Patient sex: M
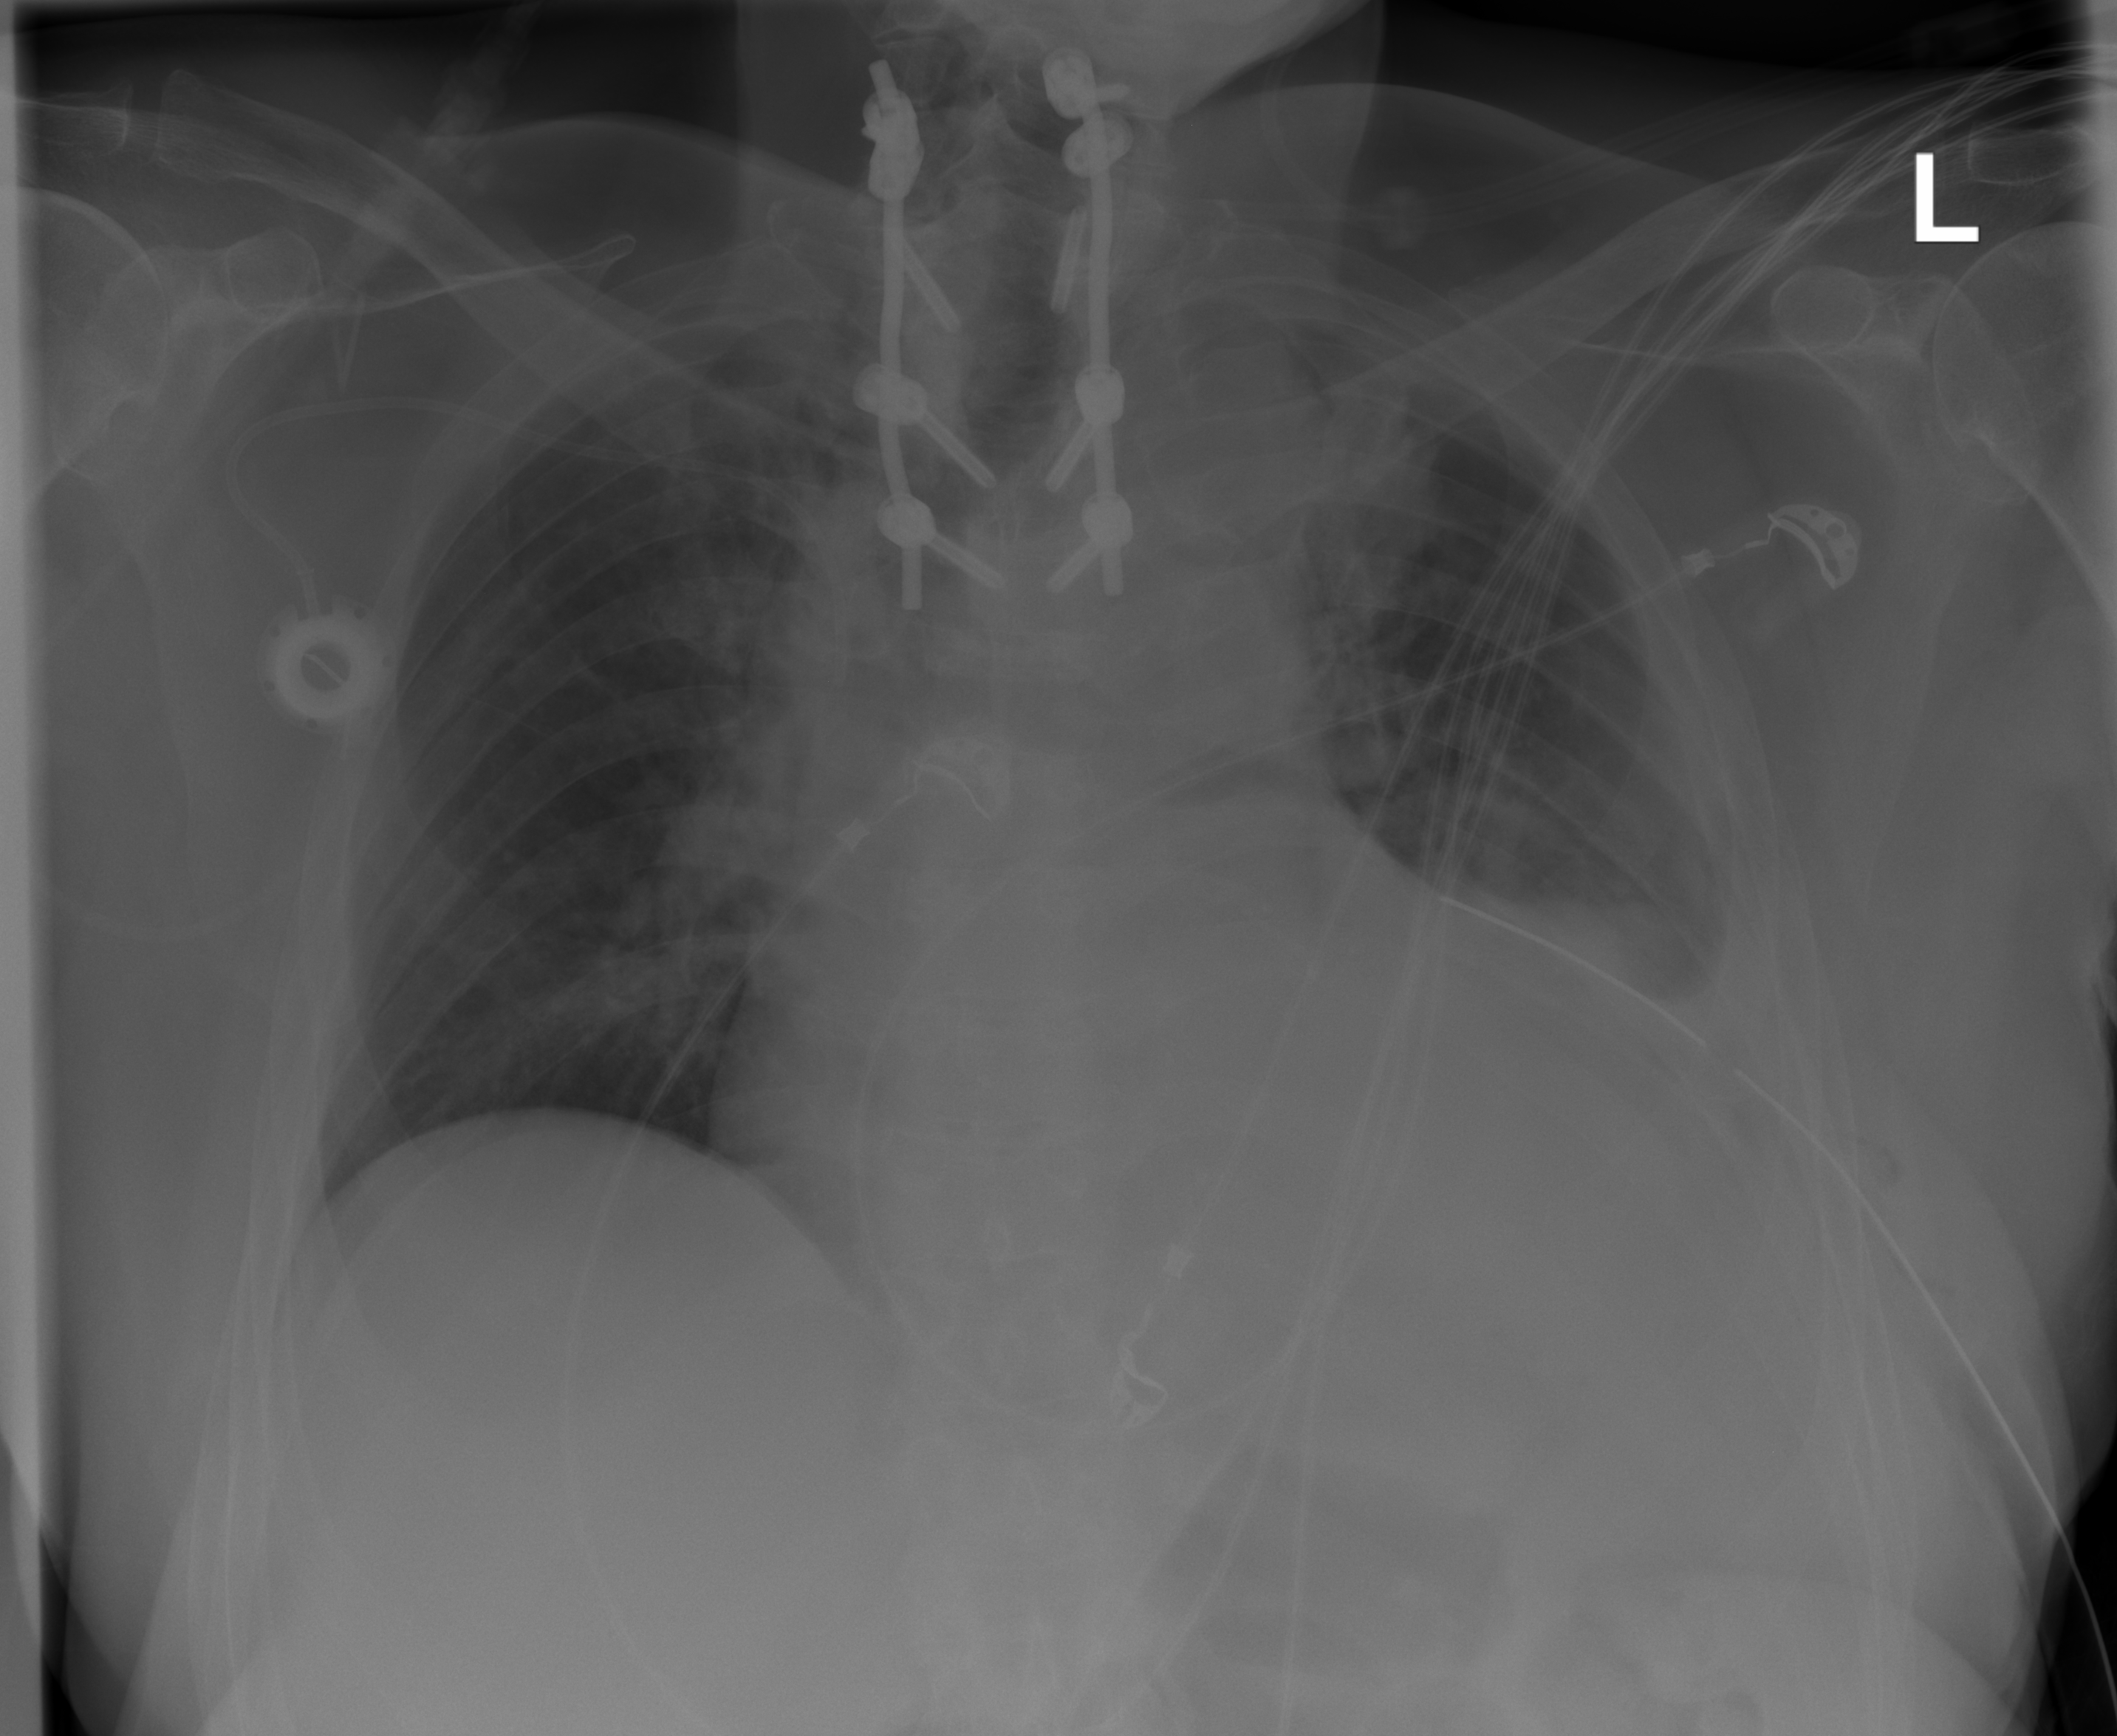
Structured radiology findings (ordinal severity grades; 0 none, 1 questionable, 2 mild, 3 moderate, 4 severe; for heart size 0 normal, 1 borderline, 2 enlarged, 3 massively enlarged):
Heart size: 0
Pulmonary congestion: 0
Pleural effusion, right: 0
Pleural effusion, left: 2
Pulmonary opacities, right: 0
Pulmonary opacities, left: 0
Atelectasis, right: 0
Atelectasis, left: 2